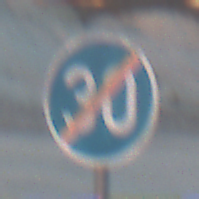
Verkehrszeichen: EndeMindestgeschwindigkeit
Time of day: SunriseSunset
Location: Outdoor (Beach)
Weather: PartlyCloudy
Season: NotSpecified
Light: Natural